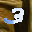
Label: 3